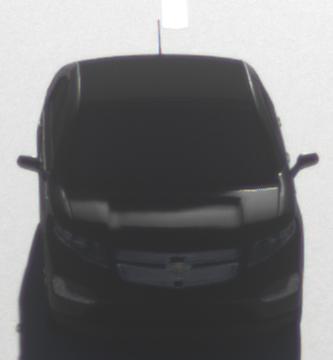
Make: Chevrolet
Model: Volt
Detailed model: Volt
Model produced from: 2011/11
Model produced until: 2014/08
Doors: 5
Color: black
Road condition: dry road
Daytime: morning or afternoon
Contrast: high contrast